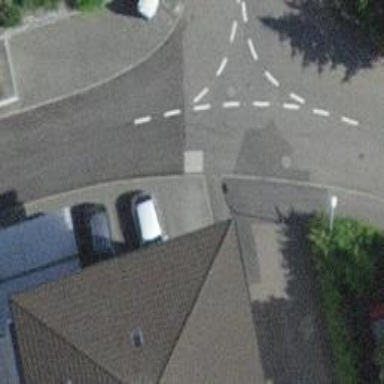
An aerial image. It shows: Kerb serving as barrier.